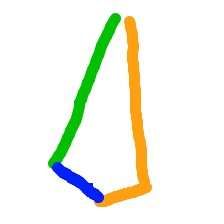
Shape: kite